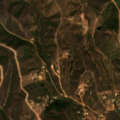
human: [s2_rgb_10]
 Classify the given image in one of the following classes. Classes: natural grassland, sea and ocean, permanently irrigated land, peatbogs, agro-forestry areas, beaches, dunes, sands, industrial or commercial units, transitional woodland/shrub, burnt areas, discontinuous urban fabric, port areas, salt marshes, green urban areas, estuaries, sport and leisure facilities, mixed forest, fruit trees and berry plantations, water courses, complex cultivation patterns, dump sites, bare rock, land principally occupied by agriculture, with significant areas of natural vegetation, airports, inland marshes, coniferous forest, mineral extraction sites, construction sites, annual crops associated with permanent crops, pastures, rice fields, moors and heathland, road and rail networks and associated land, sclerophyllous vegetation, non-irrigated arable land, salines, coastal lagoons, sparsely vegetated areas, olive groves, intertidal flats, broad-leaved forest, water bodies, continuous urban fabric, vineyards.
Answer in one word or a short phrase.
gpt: annual crops associated with permanent crops, transitional woodland/shrub